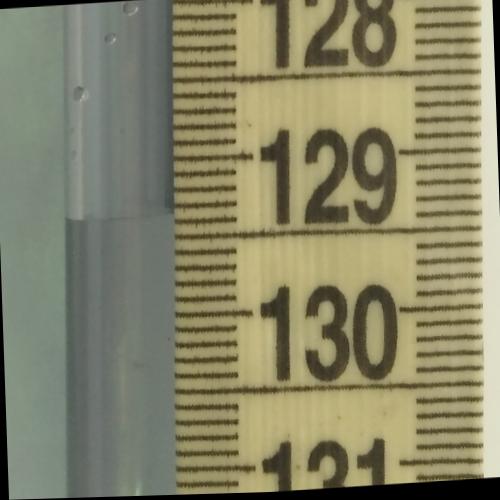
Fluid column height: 129.4 cm